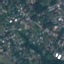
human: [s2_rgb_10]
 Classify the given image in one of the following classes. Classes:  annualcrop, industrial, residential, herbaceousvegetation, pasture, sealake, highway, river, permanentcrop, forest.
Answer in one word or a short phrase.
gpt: Residential